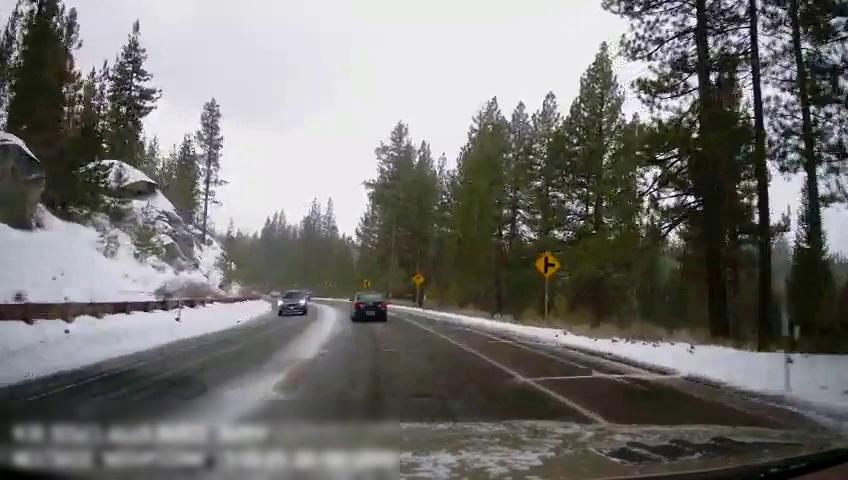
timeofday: Day
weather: Snowy
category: Drivable Space
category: Vehicles | SUV
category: Vehicles | Car
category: Lanes | Opposite Lane
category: Lanes | Current Lane
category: Traffic | Signs
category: Traffic | Signs